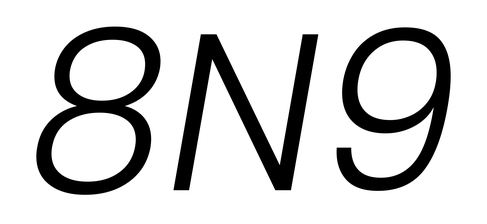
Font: Poppins-LightItalic